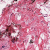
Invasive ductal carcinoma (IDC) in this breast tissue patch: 0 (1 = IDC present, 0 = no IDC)